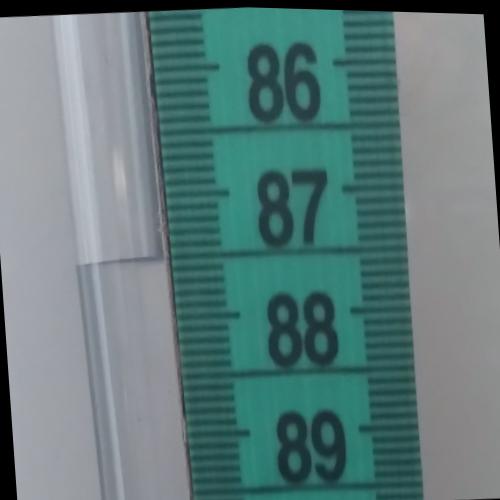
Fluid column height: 87.5 cm